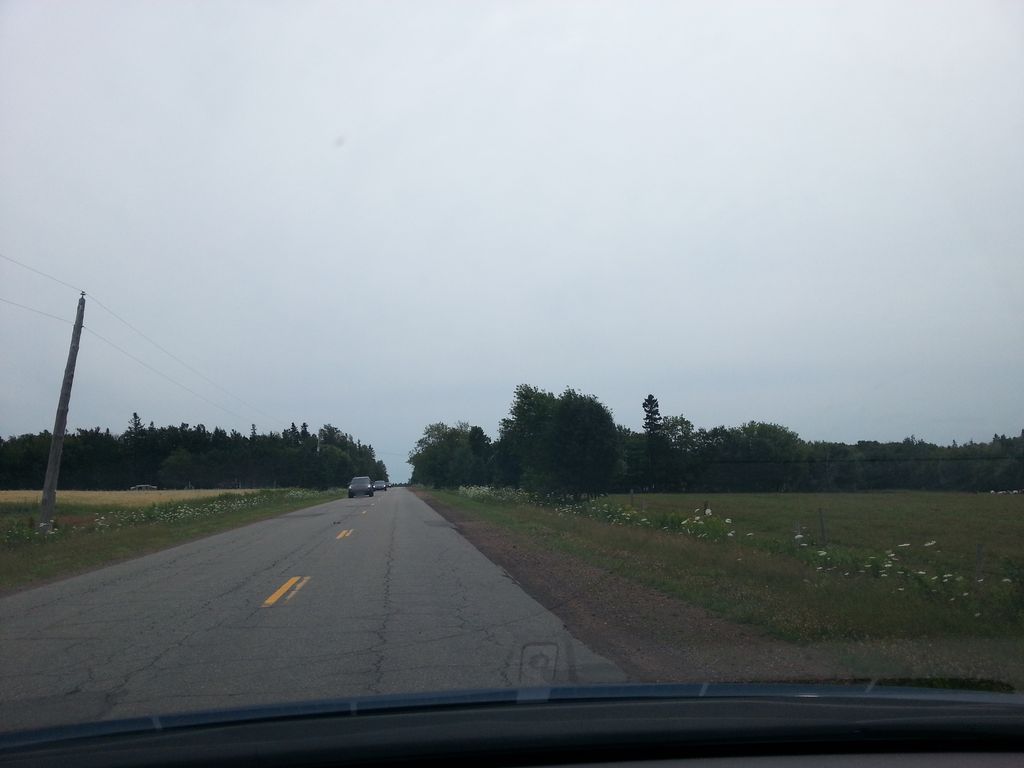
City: charlottetown